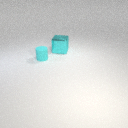
small cyan rubber cylinder to the left of large cyan metal cube